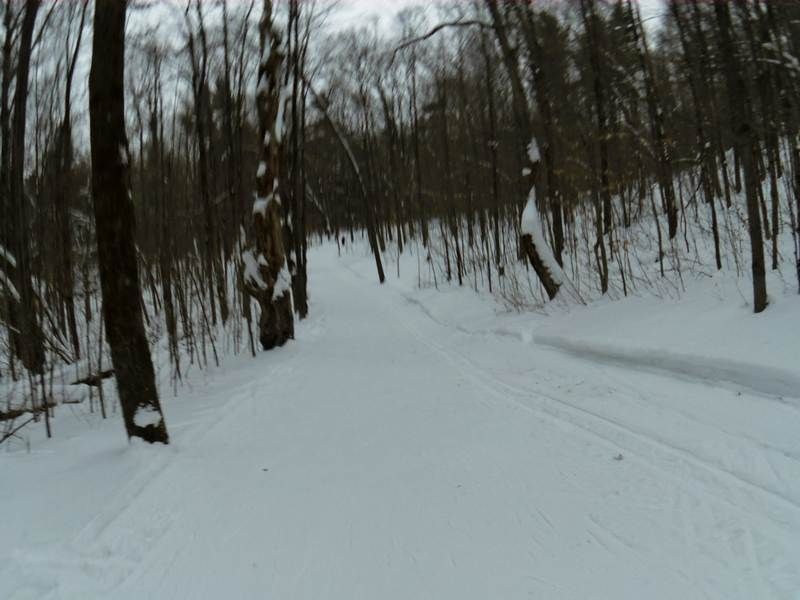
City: ottawa-gatineau